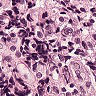
Metastatic tissue present: no